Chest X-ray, PA view. Patient: 66 years old, sex M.
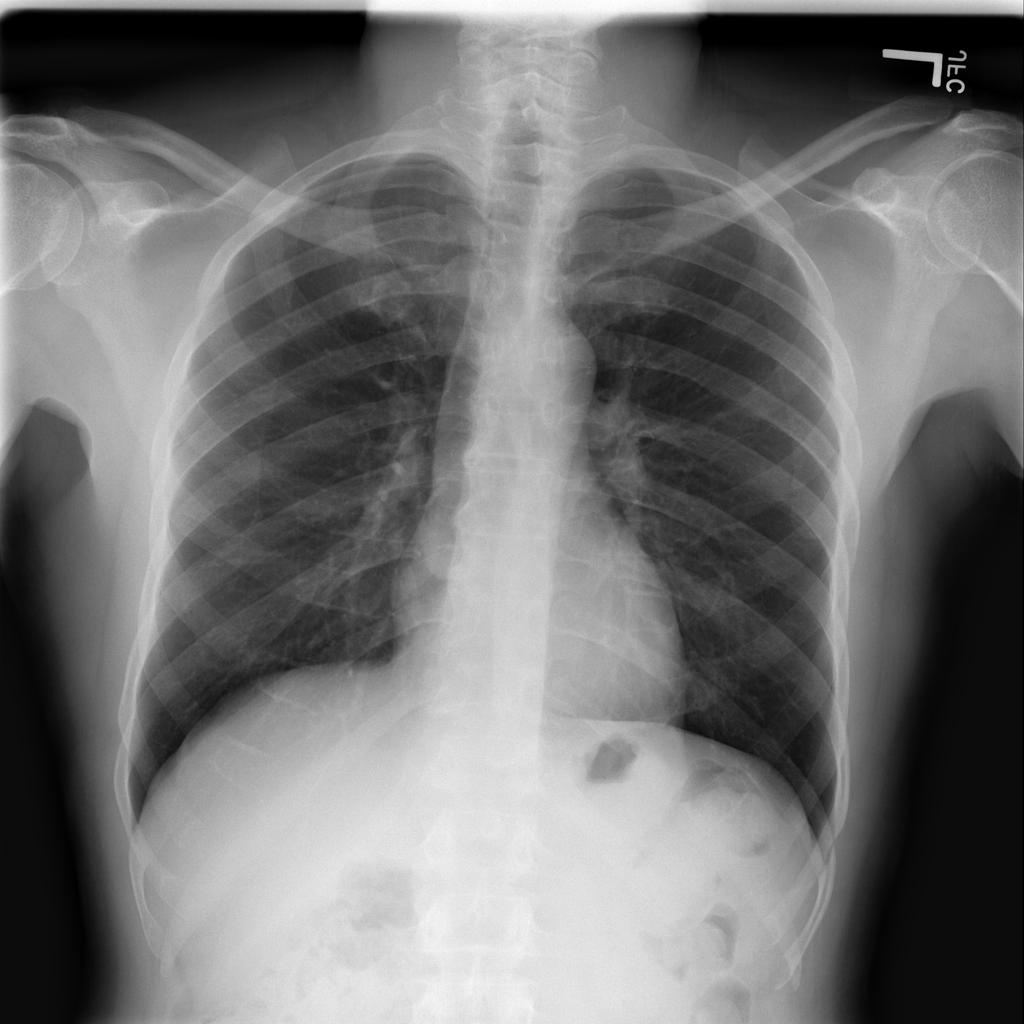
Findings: No Finding